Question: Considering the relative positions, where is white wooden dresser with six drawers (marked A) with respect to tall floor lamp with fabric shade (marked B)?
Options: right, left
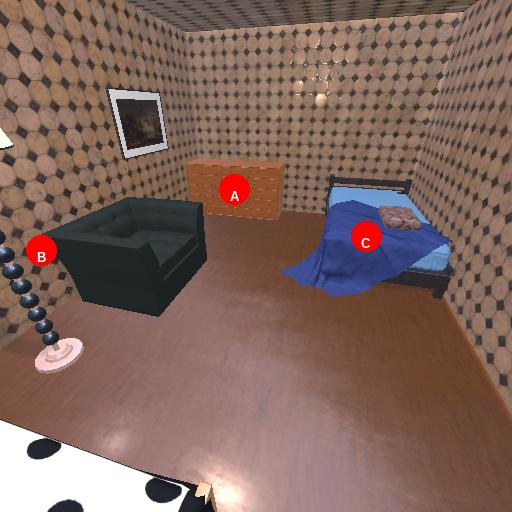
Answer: right